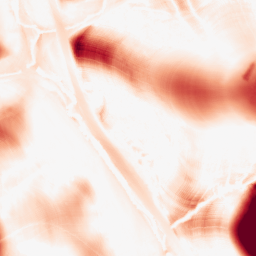
Category: morphological
Decomposition family: morphological
Decomposition parameters: operation: opening
size: 50
Upsampling method: lanczos
Upsampling parameters: scale: 2
Upsampling scale: 2